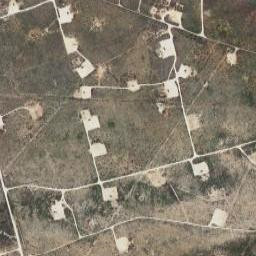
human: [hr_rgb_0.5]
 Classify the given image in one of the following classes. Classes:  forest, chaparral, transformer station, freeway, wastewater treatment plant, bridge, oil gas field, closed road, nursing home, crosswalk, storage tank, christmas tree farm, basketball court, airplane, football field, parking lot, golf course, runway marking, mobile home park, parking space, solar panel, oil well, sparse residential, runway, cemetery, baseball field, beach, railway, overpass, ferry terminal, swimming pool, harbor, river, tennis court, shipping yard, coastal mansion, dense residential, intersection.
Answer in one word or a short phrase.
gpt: oil gas field